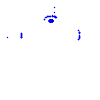
Particle: electron